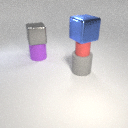
small red rubber cylinder below large blue metal cube